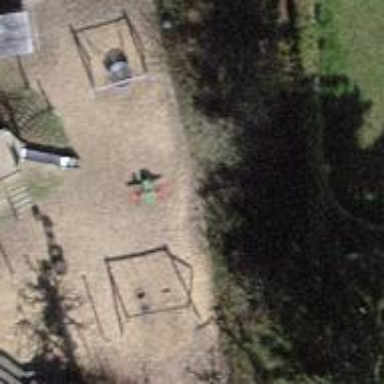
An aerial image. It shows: Springy playground.